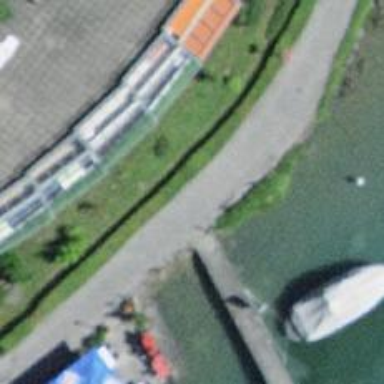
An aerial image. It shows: Man-made pier.